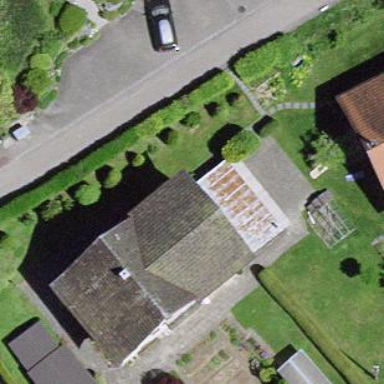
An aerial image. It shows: Detached building.